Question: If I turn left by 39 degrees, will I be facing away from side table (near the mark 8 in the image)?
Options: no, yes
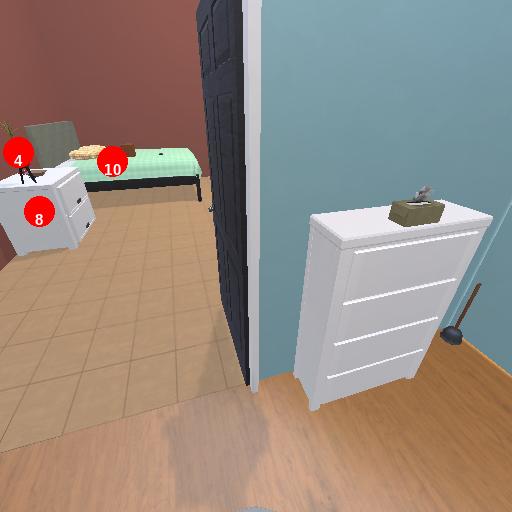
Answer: no